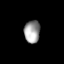
Tissue: lung
Cell type: Endothelial cells
Senescence score: 0.5856
Nuclear area (px): 352
Mean DAPI intensity: 155.381